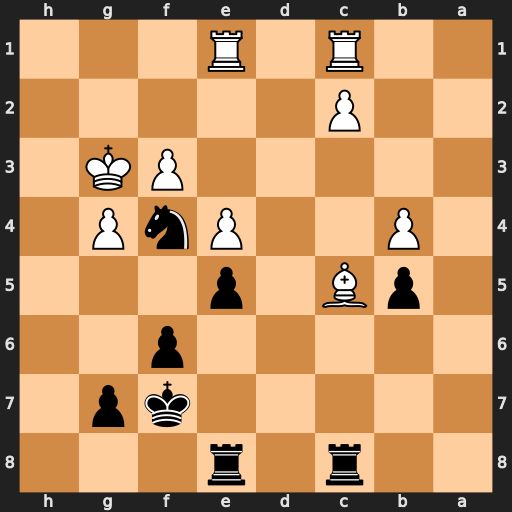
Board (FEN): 2r1r3/5kp1/5p2/1pB1p3/1P2PnP1/5PK1/2P5/2R1R3
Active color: b
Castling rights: -
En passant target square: -
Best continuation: Rh8 Rh1 Ne2+ Kg2 Nxc1